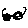
Label: bird